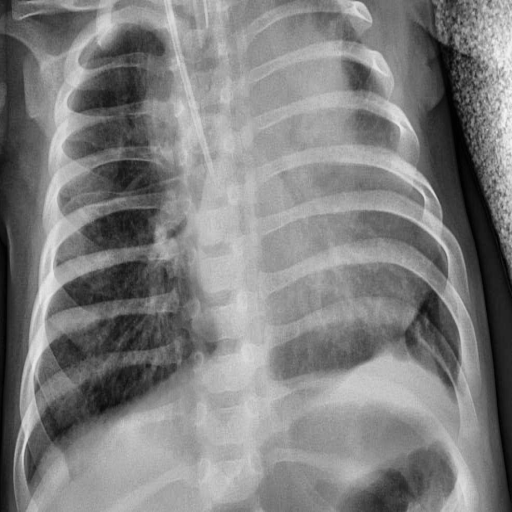
Finding: PNEUMONIA